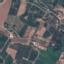
Label: PermanentCrop